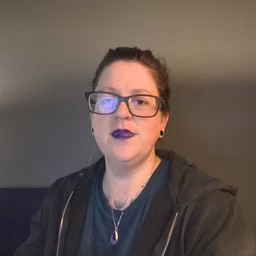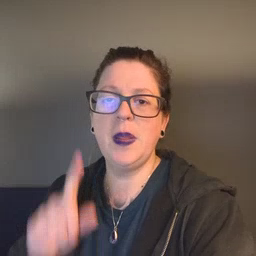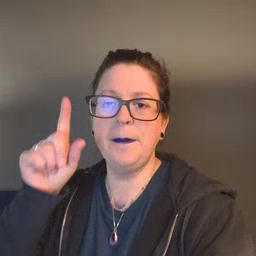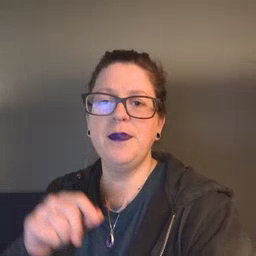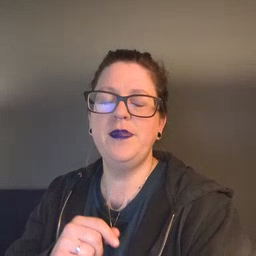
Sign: up